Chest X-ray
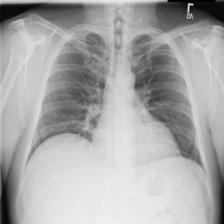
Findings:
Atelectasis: negative
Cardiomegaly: negative
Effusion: negative
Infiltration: negative
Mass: negative
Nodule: negative
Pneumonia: negative
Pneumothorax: negative
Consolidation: negative
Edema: negative
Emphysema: negative
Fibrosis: negative
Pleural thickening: negative
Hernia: negative